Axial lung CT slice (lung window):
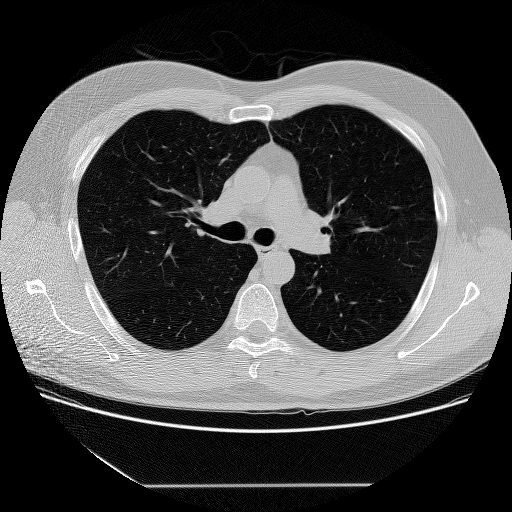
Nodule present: no